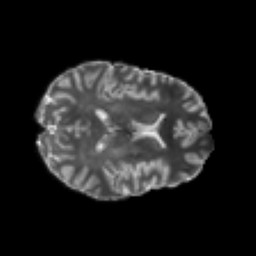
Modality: T2w
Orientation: axial
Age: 23
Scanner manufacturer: philips
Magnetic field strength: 3 T
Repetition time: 8.6 s
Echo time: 0.127 s